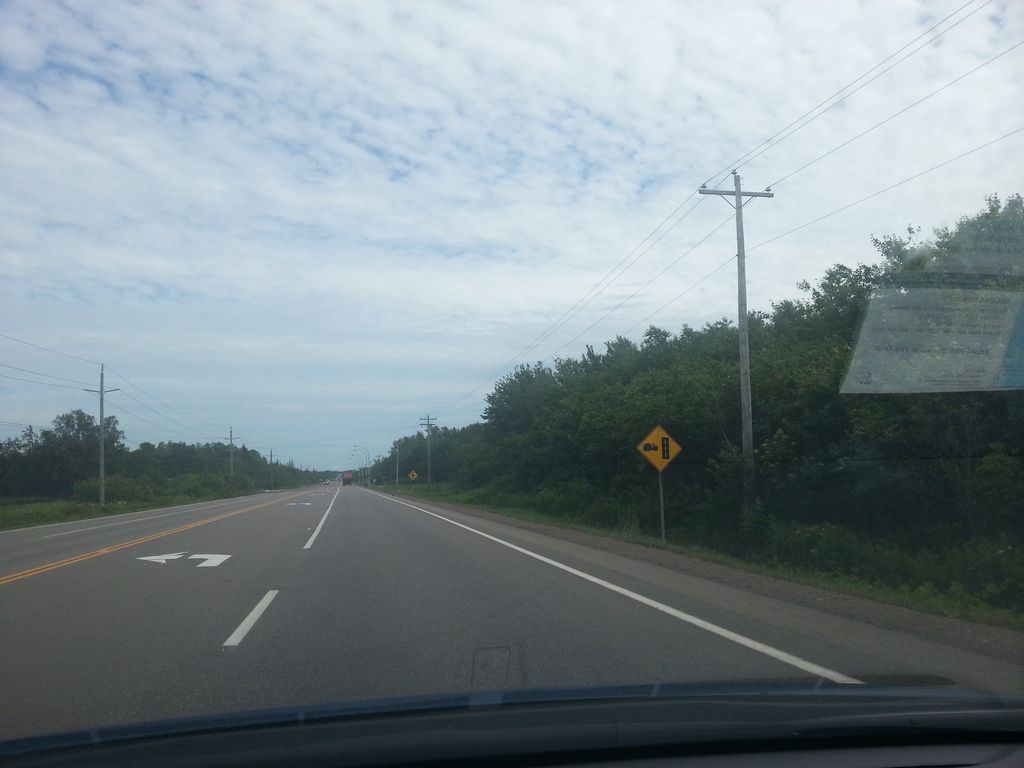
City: charlottetown